Question: I am drawing a Line Chart using the Google Chart to plot change in integer over period of time. here is the code I am using:
'''
google.load("visualization", "1", {packages:["corechart"]});
google.setOnLoadCallback(drawChart);
function drawChart() {
var data = new google.visualization.DataTable();
data.addColumn('datetime', 'Time');
data.addColumn('number', 'Leads');
data.addRow([new Date(1377011402000),5]);
data.addRow([new Date(1376967661000),12]);
//for full data see http://ubuntuone.com/3NMEtWYkhQSCHx4RERVcgq
var options = {
title: 'Company Performance',
fontSize: '12px',
curveType: 'function',
pointSize: 5,
hAxis: {title: 'Week Report',
titleTextStyle: {color: '#FF0000'}
},
vAxis: {title: 'Leads',
titleTextStyle: {color: '#FF0000'}}
};
var chart = new google.visualization.LineChart(document.getElementById('chart_div'));
chart.draw(data, options);
}
'''
Now, this is how the graph is currently looks

And if you try to make sense of this, it doesn't. so there a way in Google Chart Visualization using which I could specify x axis intervals? for example I want x axis to be(800-900Hrs to 2300-00Hrs). so there is just one 1line plotted instead of current multiple lines?
:
<URL>
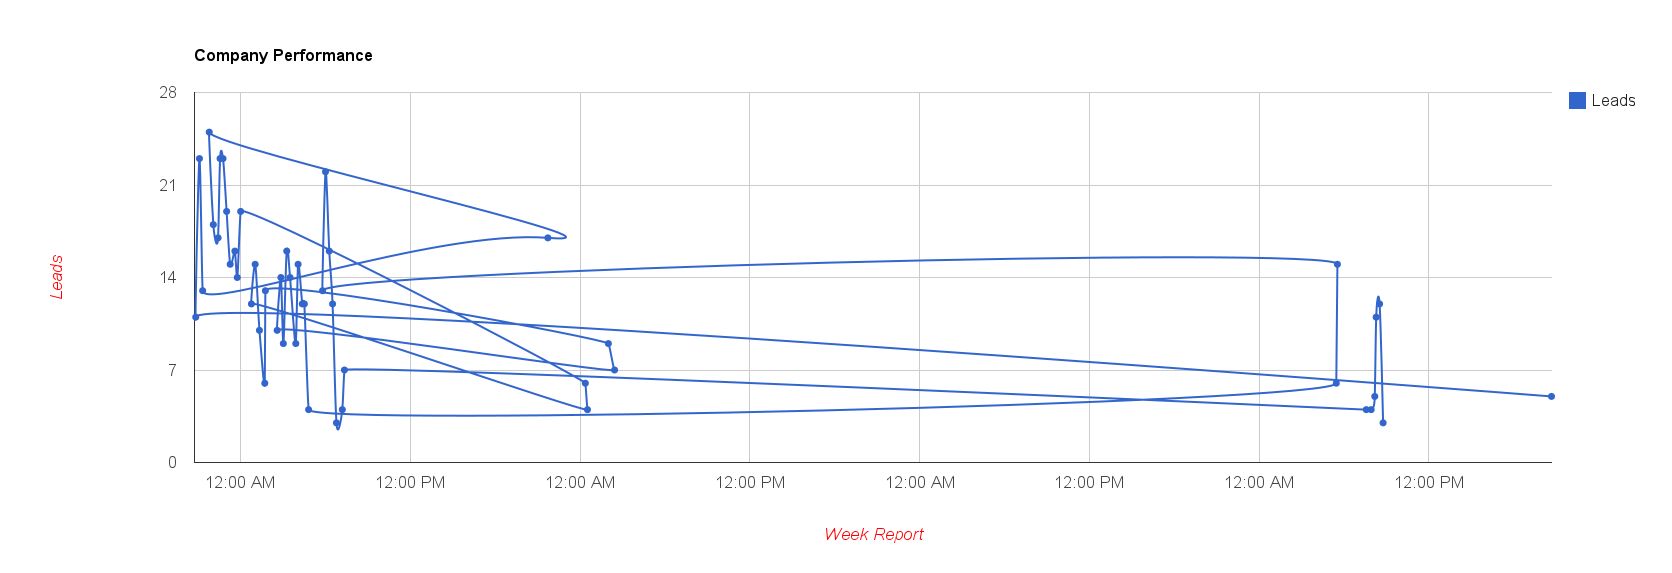
Answer: In addition to sorting your data, it sounds like you want to use the timeofday type of value, documented minimally at: <URL>
You should be able to use values like this:
'''
data.addColumn('timeofday', 'Time');
data.addColumn('number', 'Leads');
data.addRow([[0, 0, 0, 1377011402000],5]);
data.addRow([[0, 0, 0, 1376967661000],12]);
'''